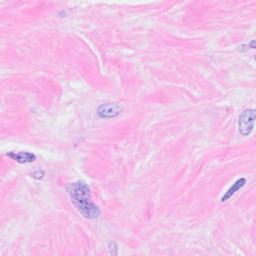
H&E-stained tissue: Breast